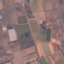
Land use / land cover: PermanentCrop